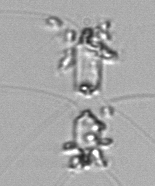
Label: Chaetoceros_didymus_TAG_external_flagellate